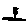
Label: flower